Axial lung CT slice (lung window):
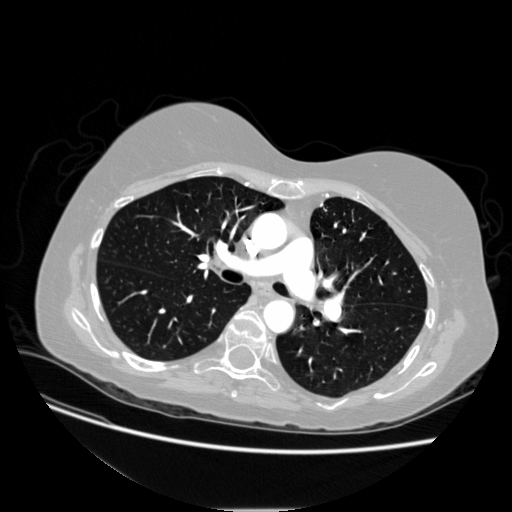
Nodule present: no